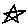
Label: star